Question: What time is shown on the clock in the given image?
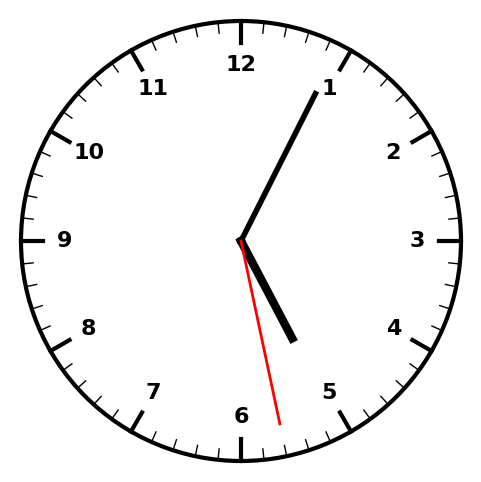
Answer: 05:04:28